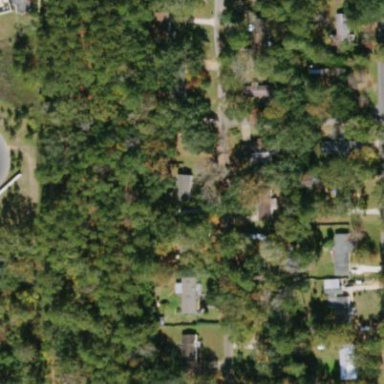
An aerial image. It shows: Residential area known as trailer park.